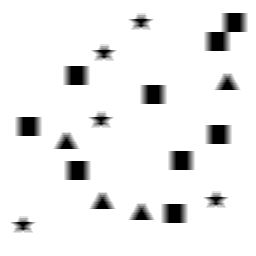
Squares: 9
Triangles: 4
Stars: 5
Total shapes: 18